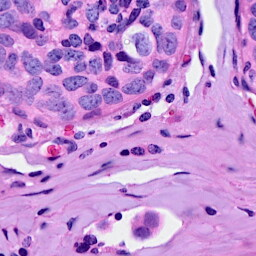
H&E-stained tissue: Breast